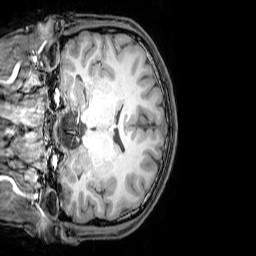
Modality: T1w
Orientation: coronal
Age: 24
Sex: male
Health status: healthy
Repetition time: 0.081 s
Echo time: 0.037 s